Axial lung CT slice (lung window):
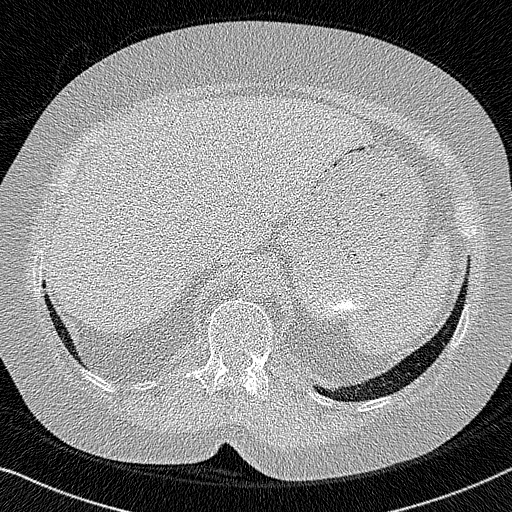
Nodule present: no